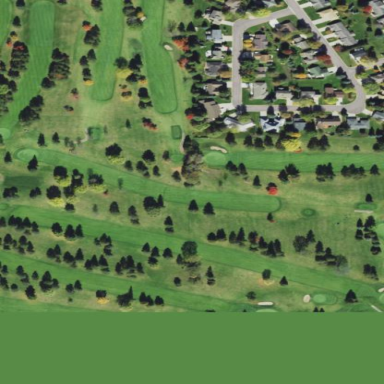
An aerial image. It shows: Golf course.